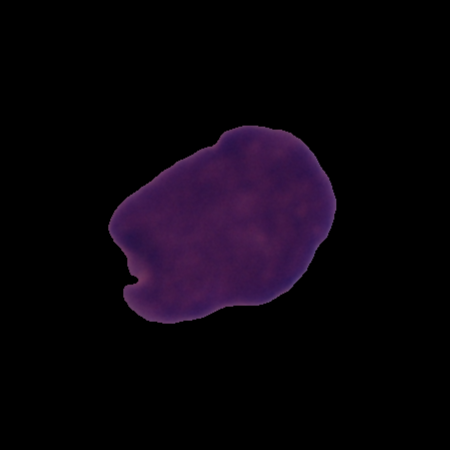
Label: cancer